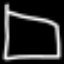
Label: square